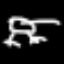
Label: frog